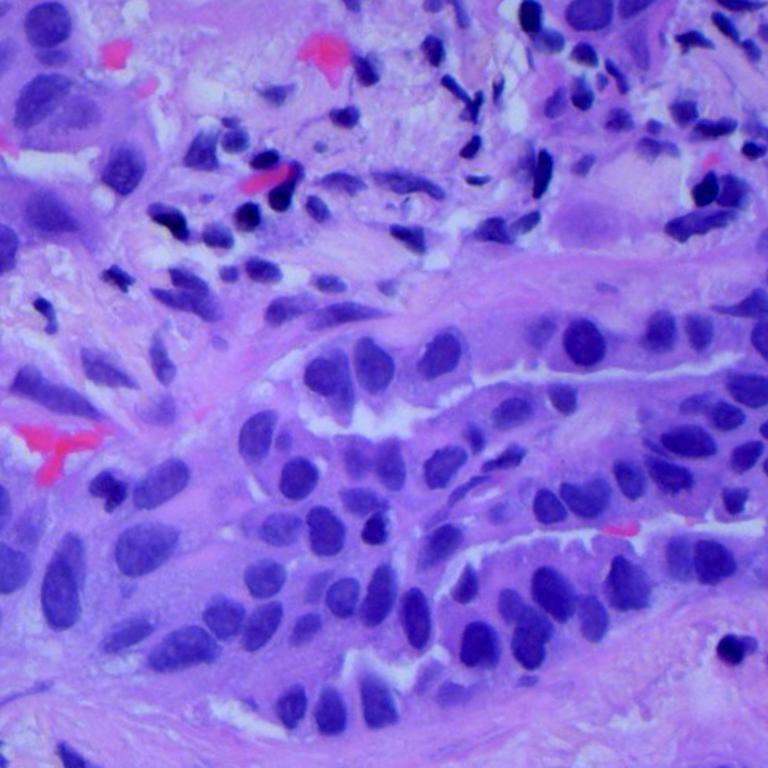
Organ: lung
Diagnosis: adenocarcinomas